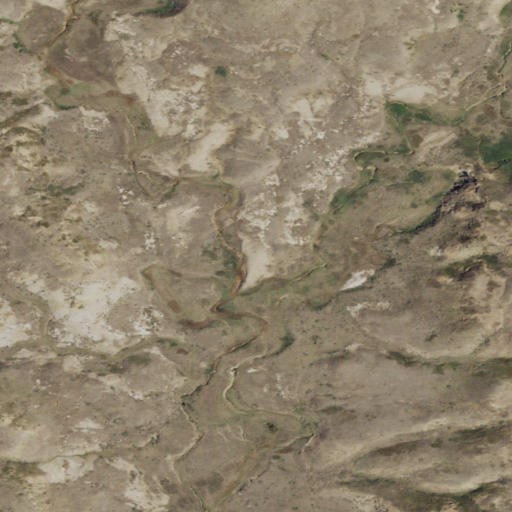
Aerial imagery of valley in Montana named Woody Coulee containing shrub and grassland